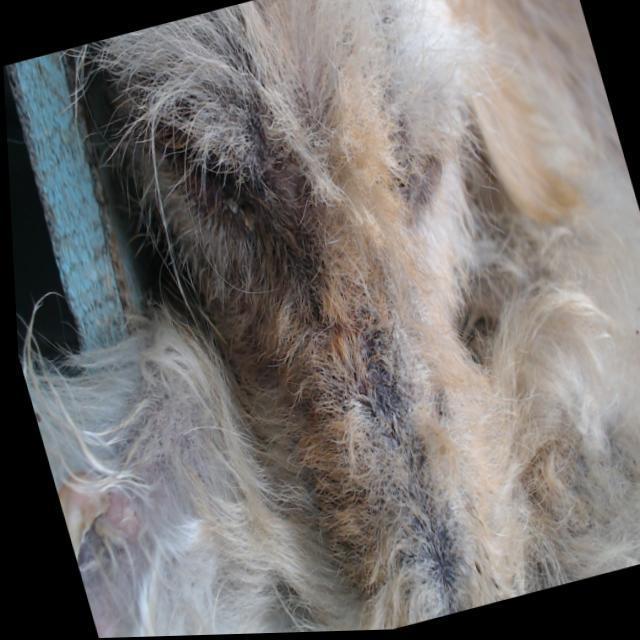
Canine demodicosis (Demodex mange) — caused by Demodex canis mites. Presents with alopecia, follicular papules, pustules, and comedones. Often localized on face and forelimbs.